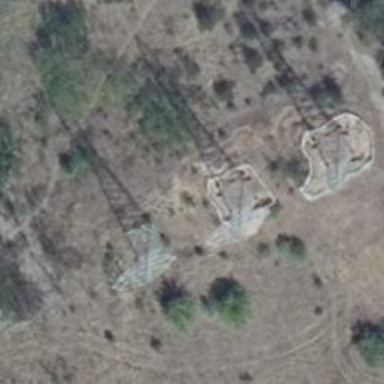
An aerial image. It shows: Power tower.